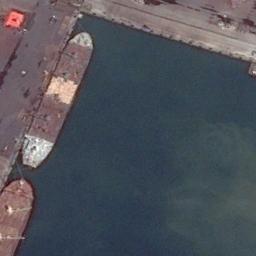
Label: ship